Question: I am working on a Mobile 6 Classic phone application for the first time and am having problems with the SqlCeResultSet. I am trying to fill a datagrid with this:
'''
Private Sub LookUpRoutes()
Dim dir As String = Path.GetDirectoryName(Reflection.Assembly _
.GetExecutingAssembly().GetName().CodeBase)
Dim Sql As String = "SELECT RouteID, Name, Description FROM Routes " & _
"Where IsDeleted = 0"
Using con As SqlCeConnection = New SqlCeConnection( _
String.Format("Data Source = '{0}\database\RouteTracker.sdf'", dir))
con.Open()
Using cmd As SqlCeCommand = New SqlCeCommand(Sql, con)
cmd.CommandType = CommandType.Text
Dim resultSet As SqlCeResultSet = _
cmd.ExecuteResultSet(ResultSetOptions.Scrollable)
dgRoutes.DataSource = resultSet
End Using
End Using
End Sub
'''
However I am only getting one filled in row back from that. The remaining rows show x's in the fields instead of the data (image below).

What am I doing wrong?
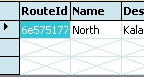
Answer: My best guess is that dgRoutes is actively using the resultSet which is actively using the open connection. Presumably, to make everything operate faster, it only queries results as they are scrolled into view (ResultSetOptions.Scrollable) - therefore the connection needs to remain open so that it can pull additional data on demand.